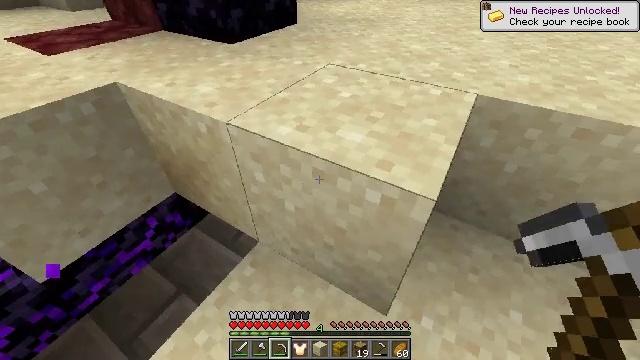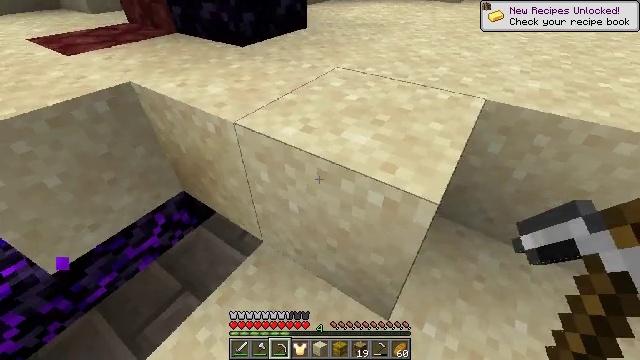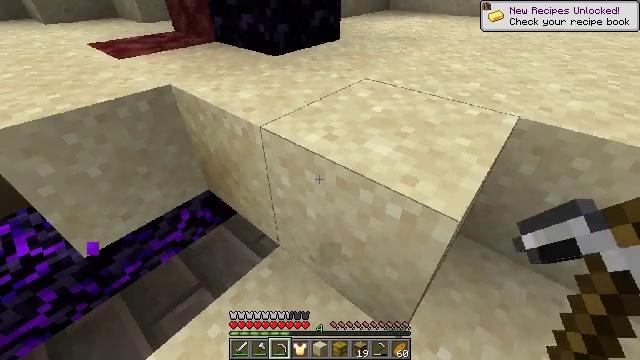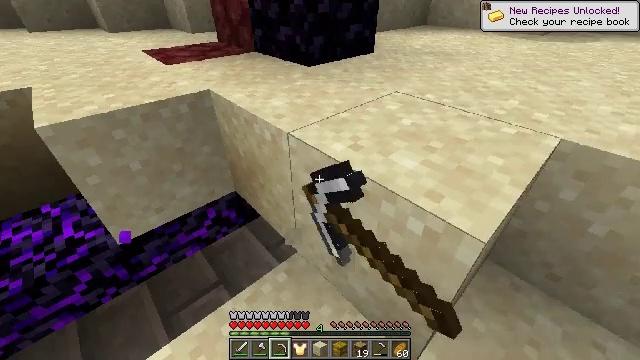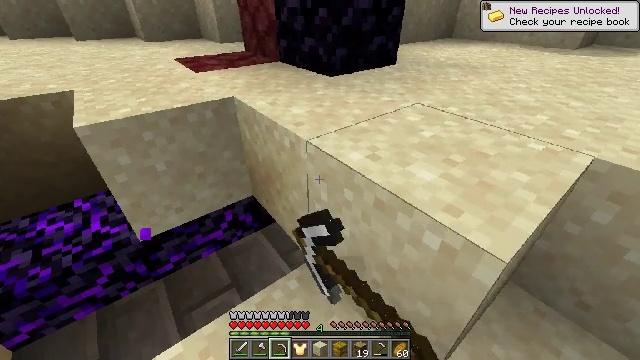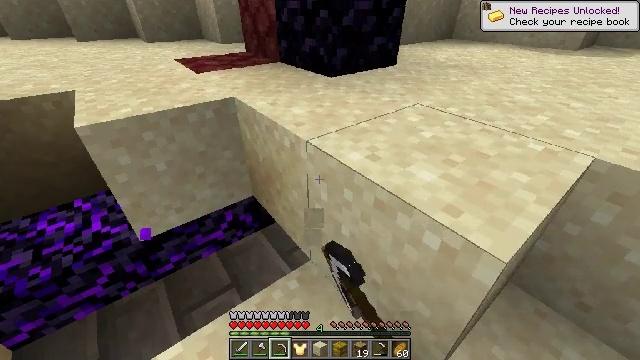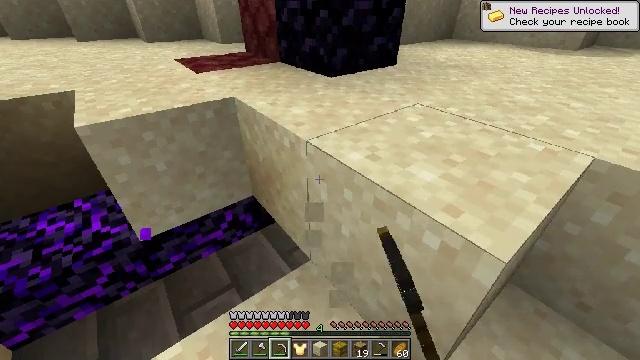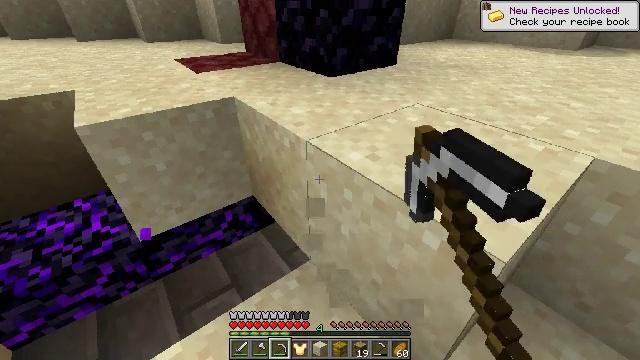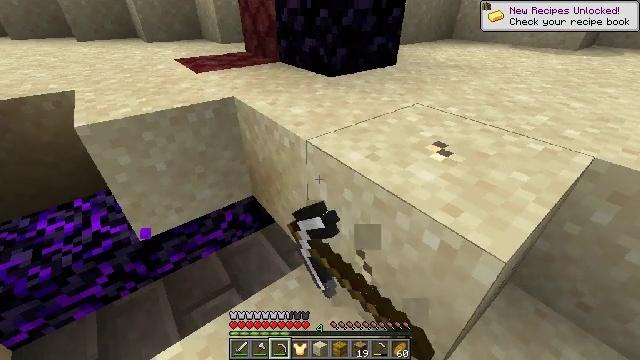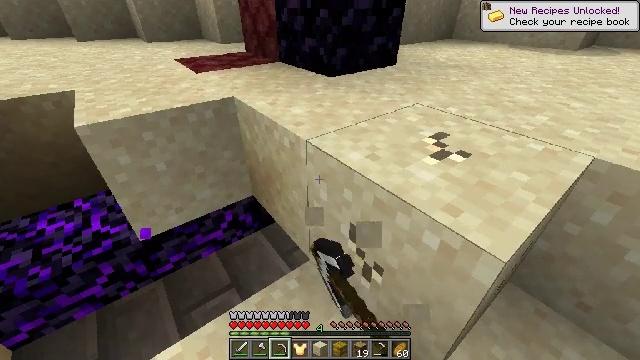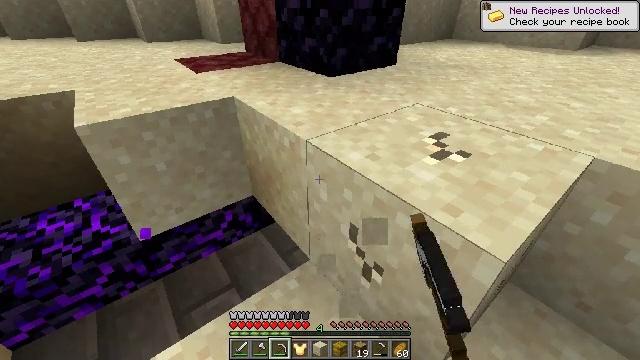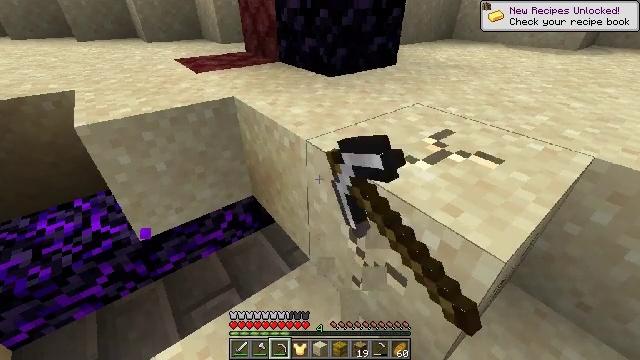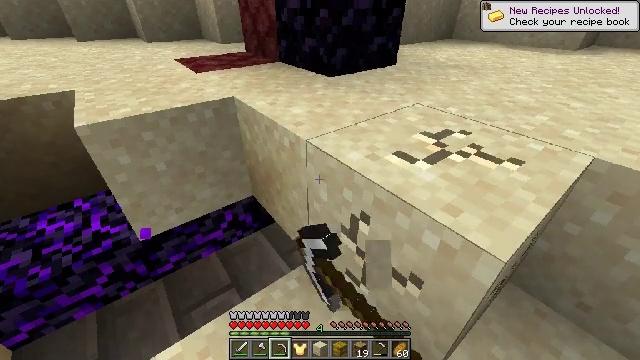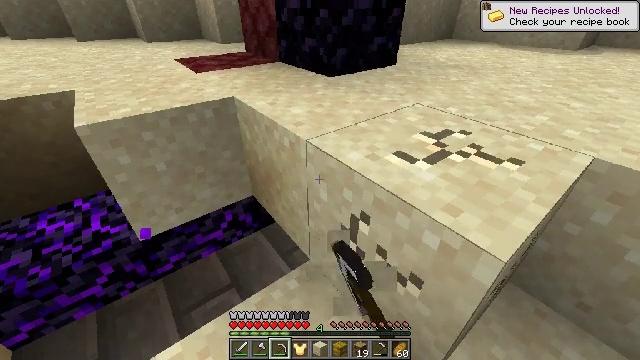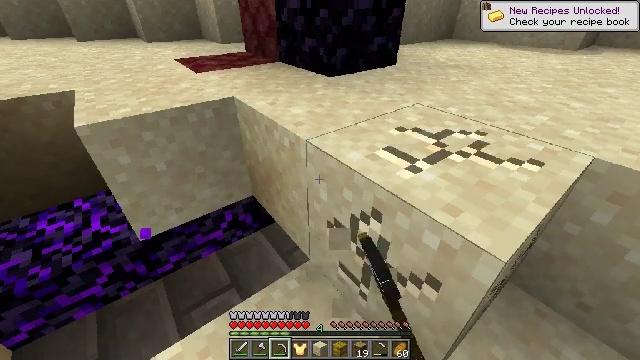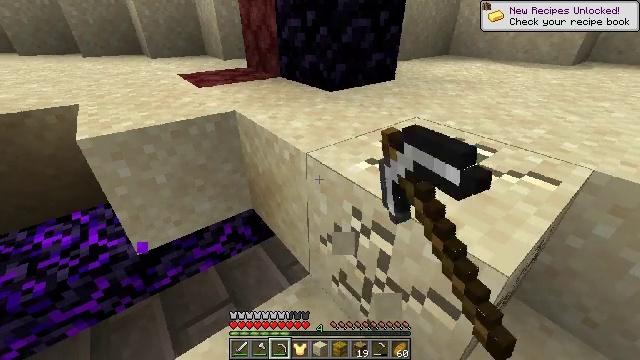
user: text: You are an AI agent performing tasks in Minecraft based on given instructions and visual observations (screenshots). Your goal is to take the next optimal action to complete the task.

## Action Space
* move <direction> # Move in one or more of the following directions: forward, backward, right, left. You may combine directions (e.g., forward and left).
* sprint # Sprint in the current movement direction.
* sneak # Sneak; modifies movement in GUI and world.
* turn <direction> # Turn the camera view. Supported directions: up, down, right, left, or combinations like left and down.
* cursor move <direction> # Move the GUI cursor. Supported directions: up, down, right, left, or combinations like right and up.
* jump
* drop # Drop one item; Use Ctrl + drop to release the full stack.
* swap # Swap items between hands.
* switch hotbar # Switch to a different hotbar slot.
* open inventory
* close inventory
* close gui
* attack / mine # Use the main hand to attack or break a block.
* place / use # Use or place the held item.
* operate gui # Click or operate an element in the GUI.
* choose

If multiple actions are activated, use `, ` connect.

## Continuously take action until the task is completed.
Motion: motion action
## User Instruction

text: Gather sand from the desert.
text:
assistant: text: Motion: turn left
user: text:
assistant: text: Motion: turn left and up, attack / mine
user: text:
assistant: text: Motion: turn left and up, attack / mine
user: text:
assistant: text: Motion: turn left and up, attack / mine
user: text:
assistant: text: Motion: attack / mine
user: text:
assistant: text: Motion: attack / mine
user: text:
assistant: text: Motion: attack / mine
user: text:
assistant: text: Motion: attack / mine
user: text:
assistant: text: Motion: attack / mine
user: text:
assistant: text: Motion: attack / mine
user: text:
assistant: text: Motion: attack / mine
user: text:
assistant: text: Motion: attack / mine
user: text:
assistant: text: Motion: attack / mine
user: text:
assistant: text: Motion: attack / mine
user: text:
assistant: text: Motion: turn up, attack / mine
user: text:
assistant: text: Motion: turn up, attack / mine
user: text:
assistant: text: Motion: attack / mine
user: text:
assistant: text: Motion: attack / mine
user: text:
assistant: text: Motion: attack / mine
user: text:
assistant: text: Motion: attack / mine
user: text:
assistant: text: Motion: attack / mine
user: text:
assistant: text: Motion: attack / mine
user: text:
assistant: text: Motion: attack / mine
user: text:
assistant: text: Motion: attack / mine
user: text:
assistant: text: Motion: attack / mine
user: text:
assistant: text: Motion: turn left, attack / mine
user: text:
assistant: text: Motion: turn left, attack / mine
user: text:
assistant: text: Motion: attack / mine
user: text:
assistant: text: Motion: attack / mine
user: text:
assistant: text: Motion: attack / mine